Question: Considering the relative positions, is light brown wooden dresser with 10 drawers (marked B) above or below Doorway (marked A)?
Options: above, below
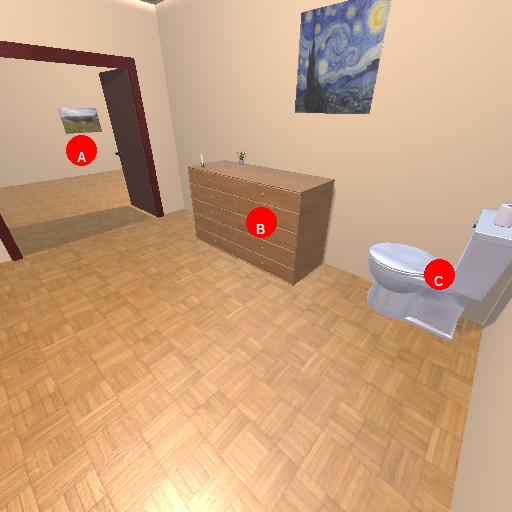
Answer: above